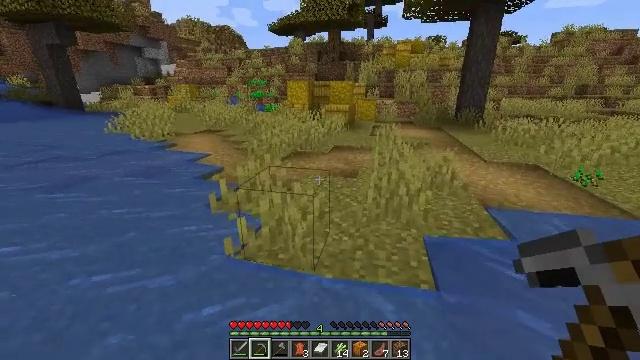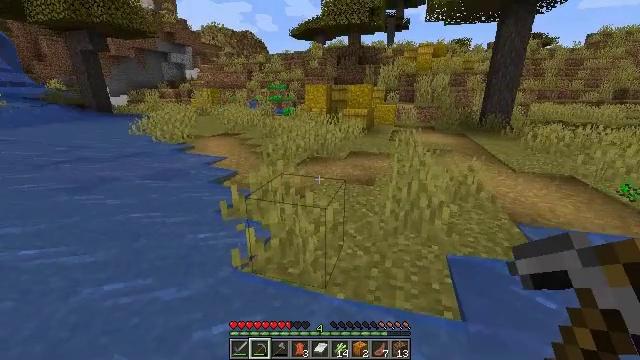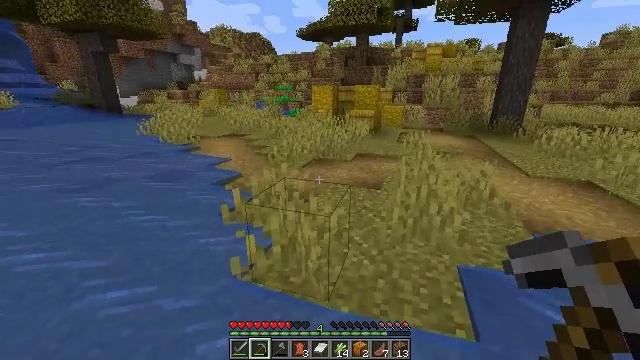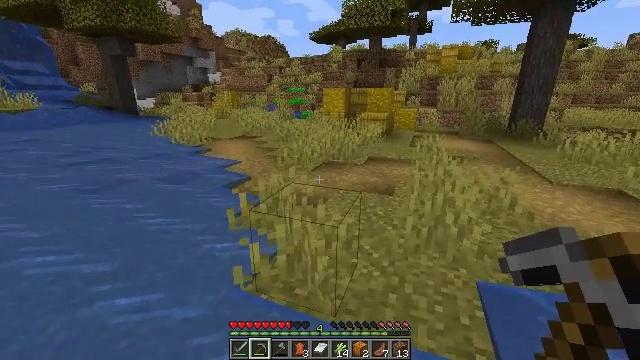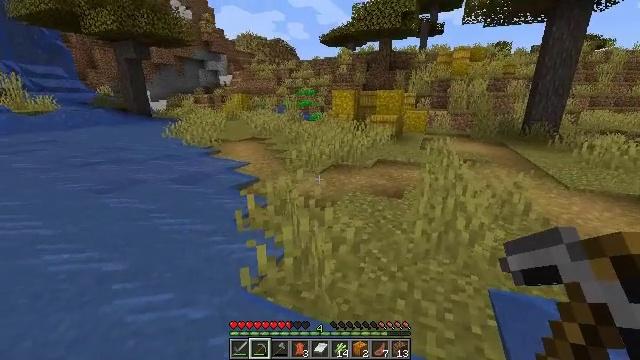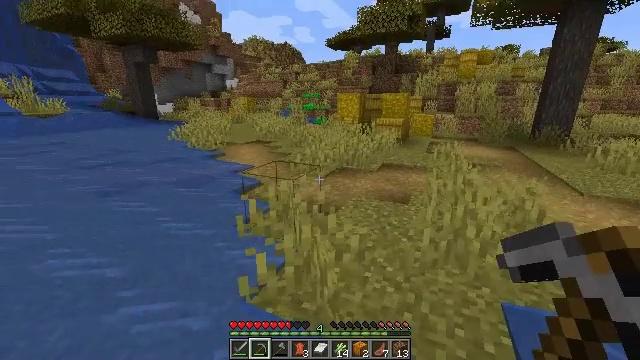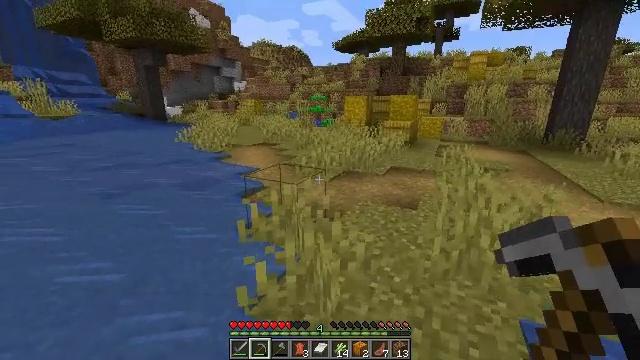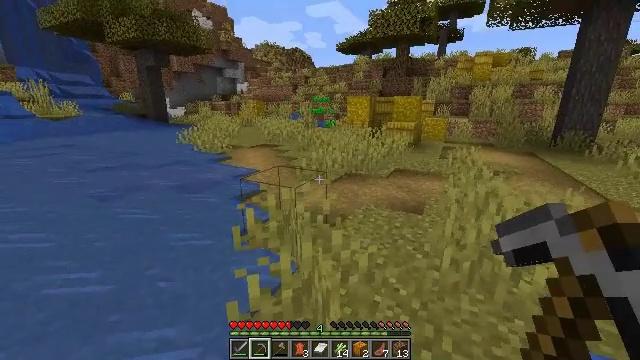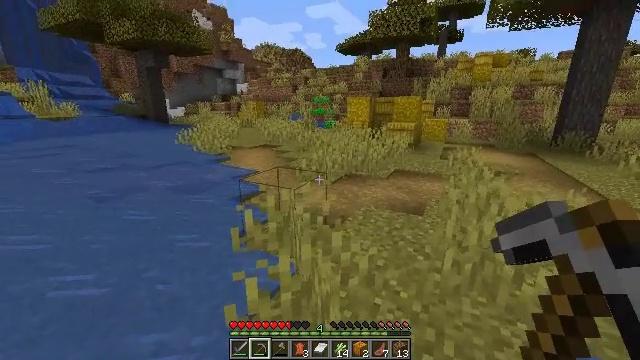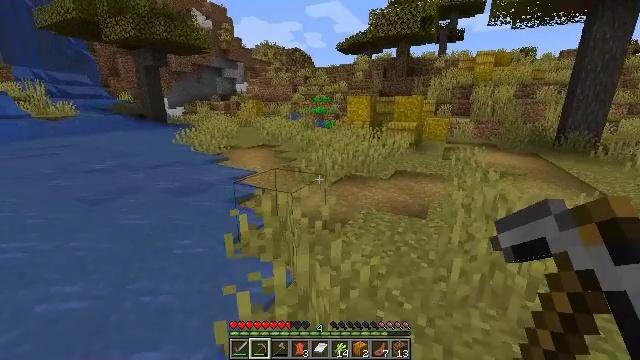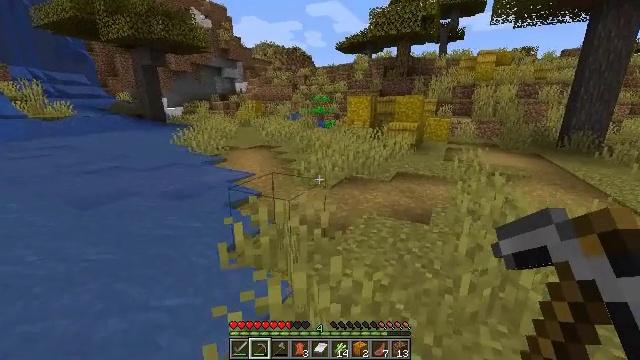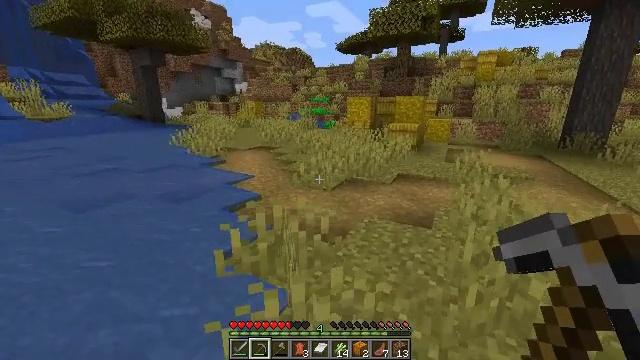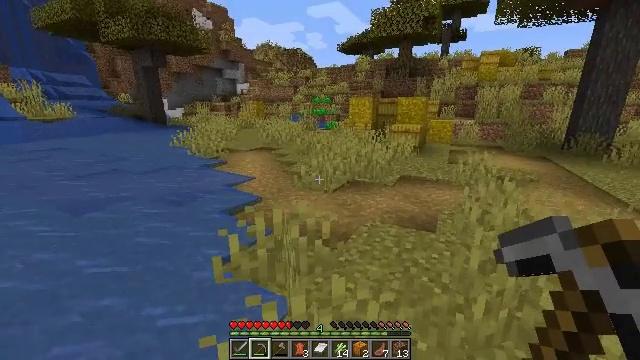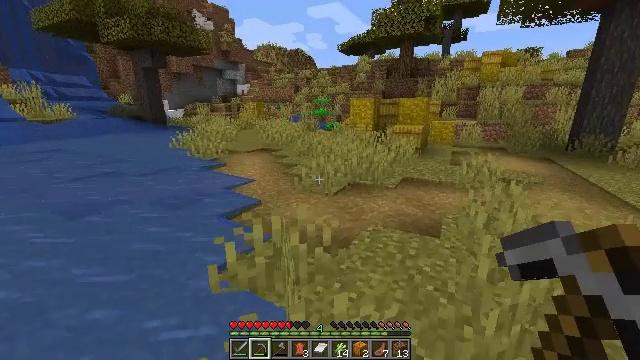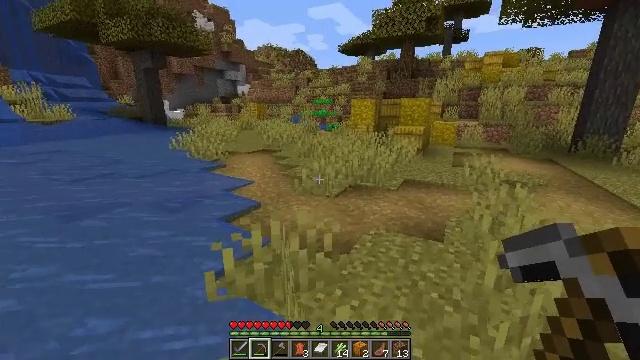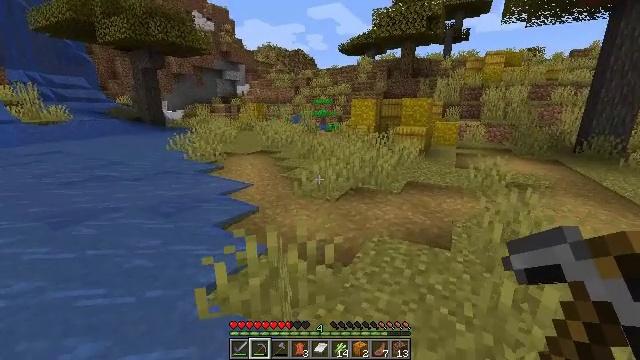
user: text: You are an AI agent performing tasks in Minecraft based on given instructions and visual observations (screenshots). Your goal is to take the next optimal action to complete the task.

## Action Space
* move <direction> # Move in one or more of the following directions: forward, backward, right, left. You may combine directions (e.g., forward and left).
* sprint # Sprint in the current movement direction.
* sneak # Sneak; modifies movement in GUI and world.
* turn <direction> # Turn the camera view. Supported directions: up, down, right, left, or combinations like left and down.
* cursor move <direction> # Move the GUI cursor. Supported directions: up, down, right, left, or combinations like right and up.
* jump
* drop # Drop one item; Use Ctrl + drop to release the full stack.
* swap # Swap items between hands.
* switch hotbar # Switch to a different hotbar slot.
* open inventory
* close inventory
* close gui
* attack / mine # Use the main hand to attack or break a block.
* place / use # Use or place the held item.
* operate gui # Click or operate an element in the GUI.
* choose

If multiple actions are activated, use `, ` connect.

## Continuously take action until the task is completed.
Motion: motion action
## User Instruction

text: Collect a hay block for crafting.
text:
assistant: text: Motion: move forward, turn left
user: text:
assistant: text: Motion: move forward, turn left
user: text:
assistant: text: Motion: move forward, turn left
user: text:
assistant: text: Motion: move forward, turn left
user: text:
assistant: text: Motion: move forward, turn left
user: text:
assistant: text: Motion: move forward, turn left
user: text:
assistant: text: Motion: move forward
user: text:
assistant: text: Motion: move forward
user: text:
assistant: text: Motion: move forward
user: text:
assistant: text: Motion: move forward
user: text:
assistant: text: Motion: move forward
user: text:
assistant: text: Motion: move forward
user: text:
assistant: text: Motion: move forward
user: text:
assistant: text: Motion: move forward
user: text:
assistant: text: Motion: move forward
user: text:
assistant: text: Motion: move forward
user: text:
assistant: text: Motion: move forward
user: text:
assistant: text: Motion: move forward
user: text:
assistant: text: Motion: move forward
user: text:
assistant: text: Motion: move forward
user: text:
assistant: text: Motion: move forward
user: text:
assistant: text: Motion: move forward
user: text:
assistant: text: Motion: move forward
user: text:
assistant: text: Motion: move forward
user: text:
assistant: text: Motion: move forward
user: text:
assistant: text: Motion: move forward
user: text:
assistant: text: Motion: move forward
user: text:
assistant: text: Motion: move forward
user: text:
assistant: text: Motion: move forward
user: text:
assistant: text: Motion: move forward